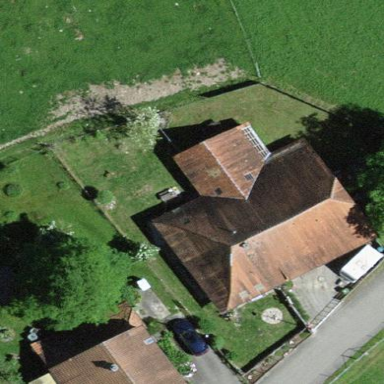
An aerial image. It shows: Farm building.